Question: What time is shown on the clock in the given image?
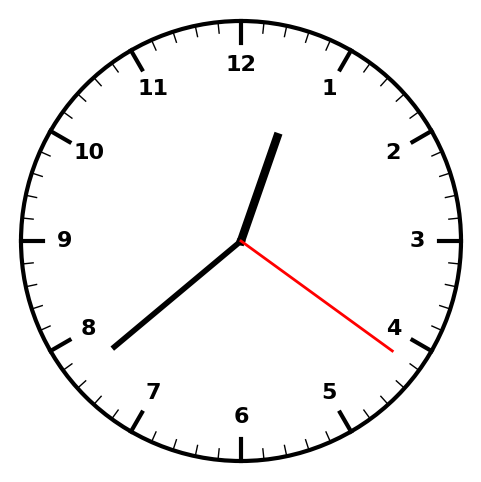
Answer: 12:38:21